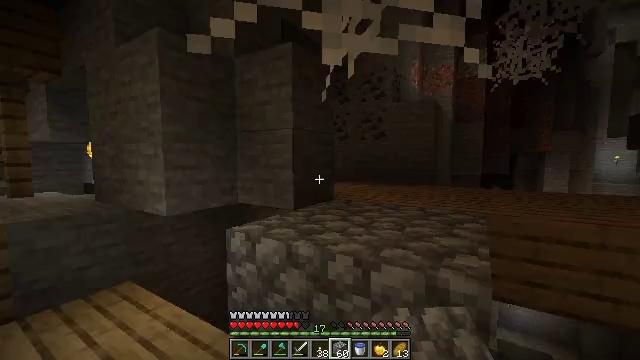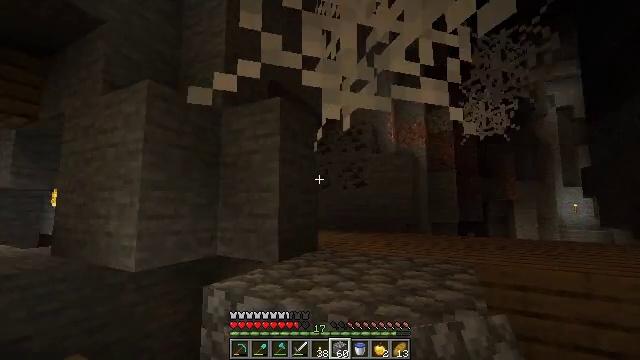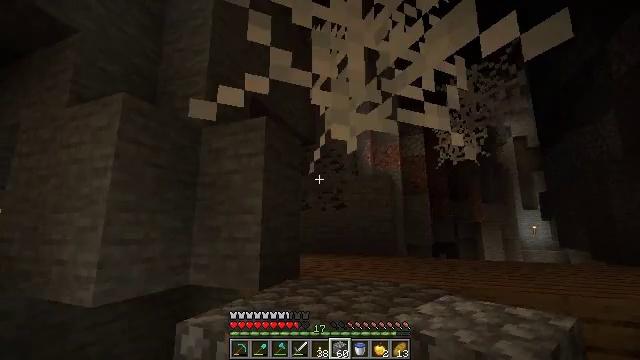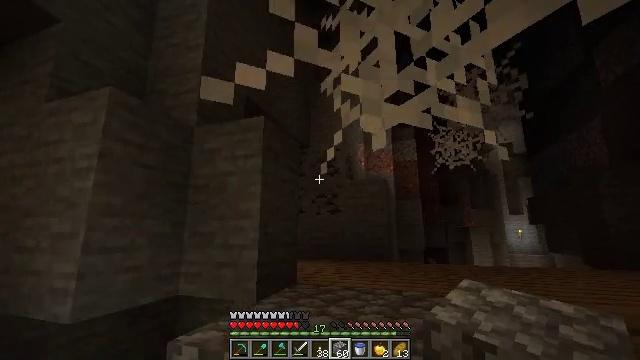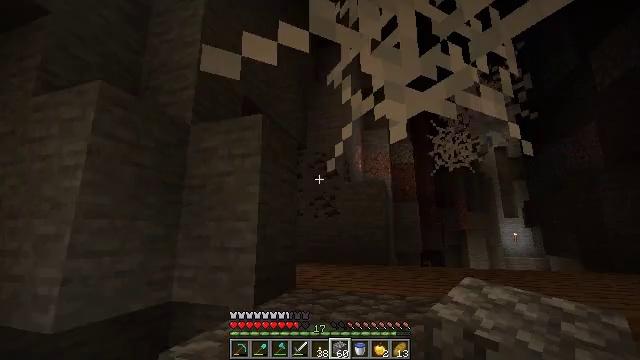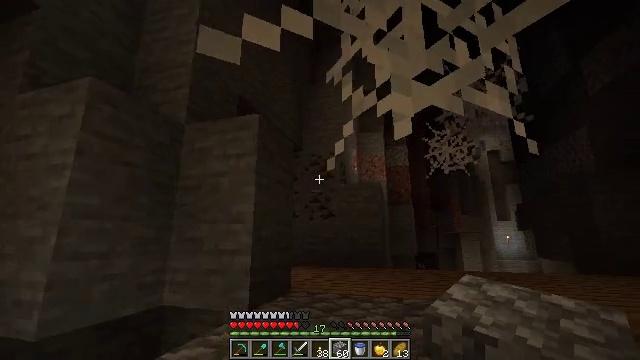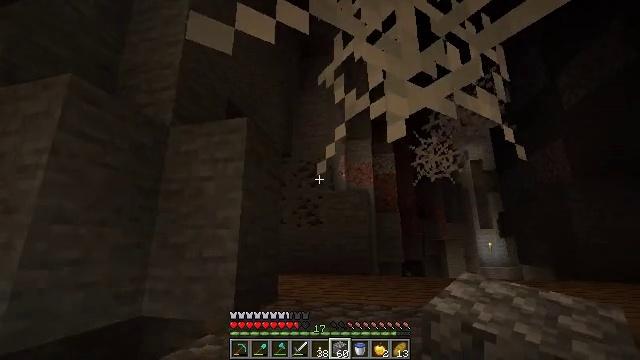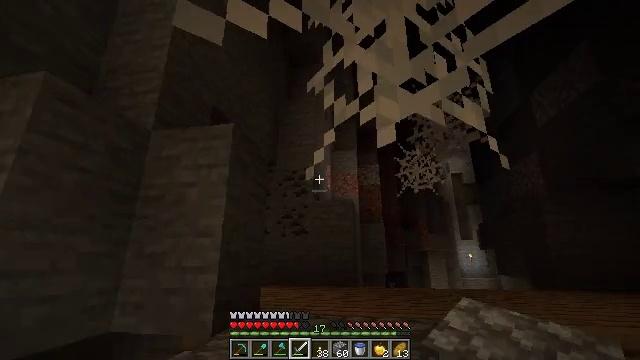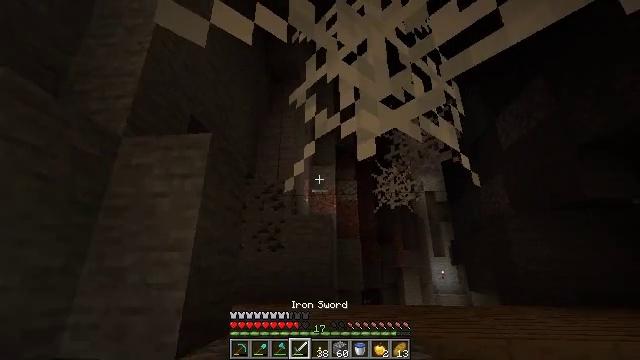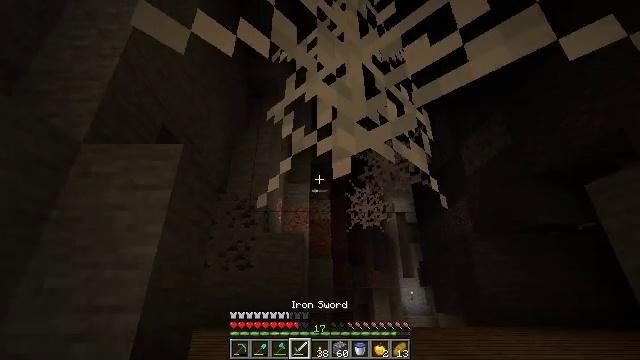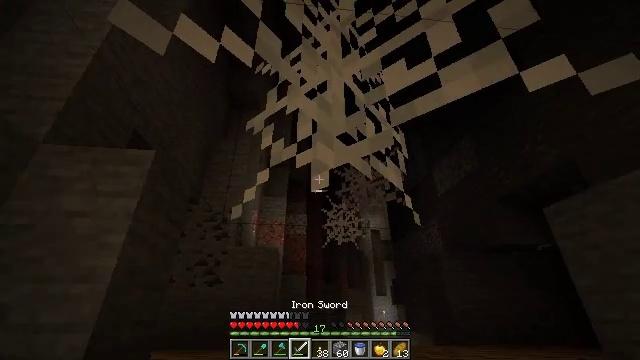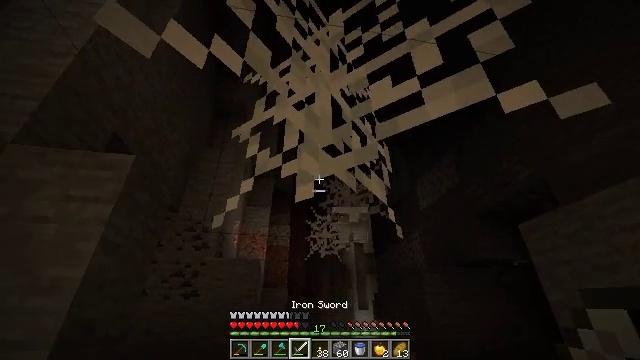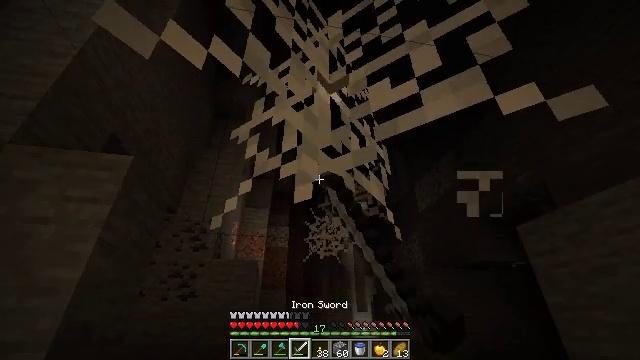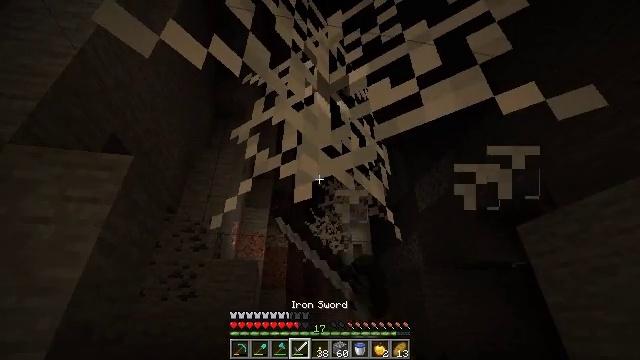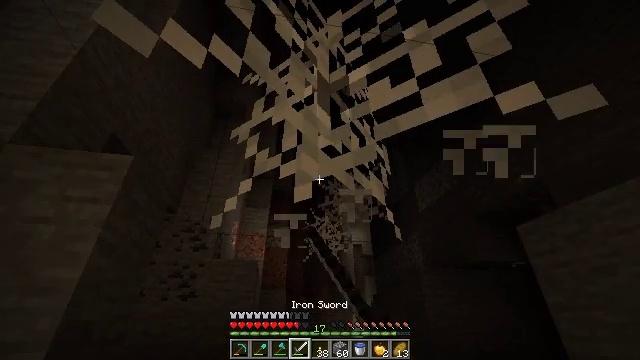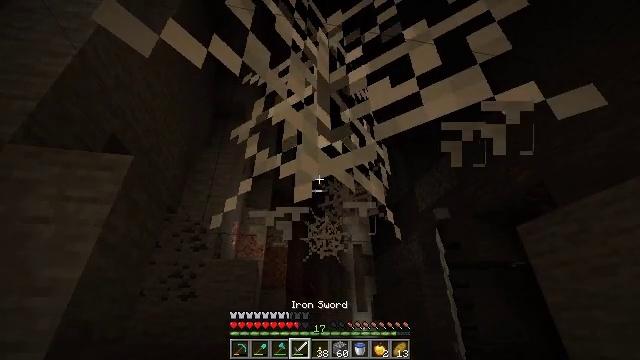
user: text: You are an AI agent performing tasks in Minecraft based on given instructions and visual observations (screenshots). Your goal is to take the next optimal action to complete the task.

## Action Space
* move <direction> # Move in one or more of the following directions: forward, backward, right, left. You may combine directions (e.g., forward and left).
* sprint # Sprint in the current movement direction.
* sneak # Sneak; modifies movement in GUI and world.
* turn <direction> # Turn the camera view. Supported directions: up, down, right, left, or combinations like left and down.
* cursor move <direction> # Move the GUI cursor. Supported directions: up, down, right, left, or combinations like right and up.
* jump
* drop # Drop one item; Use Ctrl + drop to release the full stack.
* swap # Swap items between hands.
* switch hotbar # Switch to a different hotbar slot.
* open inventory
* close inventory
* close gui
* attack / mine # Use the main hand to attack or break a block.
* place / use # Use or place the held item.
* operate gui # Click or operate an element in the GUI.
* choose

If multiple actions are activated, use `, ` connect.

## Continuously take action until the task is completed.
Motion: motion action
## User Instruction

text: Remove the cobweb to avoid getting stuck.
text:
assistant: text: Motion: move forward and move left, turn right and up
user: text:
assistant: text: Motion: move forward and move left, turn right and up
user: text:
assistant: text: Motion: move forward, turn right and up
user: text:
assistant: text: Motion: turn right
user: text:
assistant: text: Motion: turn right
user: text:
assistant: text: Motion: turn right and up
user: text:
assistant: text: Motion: turn right and up, switch to hotbar 4
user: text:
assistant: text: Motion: turn right and up, switch to hotbar 4
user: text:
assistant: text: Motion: turn right and up, switch to hotbar 4
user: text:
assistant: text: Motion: turn right and up
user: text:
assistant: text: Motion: turn right and up, attack / mine
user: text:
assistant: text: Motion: attack / mine
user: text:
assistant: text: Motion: attack / mine
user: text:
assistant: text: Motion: attack / mine
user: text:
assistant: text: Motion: attack / mine
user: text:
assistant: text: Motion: attack / mine
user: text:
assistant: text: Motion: attack / mine
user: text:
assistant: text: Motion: attack / mine
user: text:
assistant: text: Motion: attack / mine
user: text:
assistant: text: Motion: turn left and up, attack / mine
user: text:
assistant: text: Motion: turn left, attack / mine
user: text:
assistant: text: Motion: turn left, attack / mine
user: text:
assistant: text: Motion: attack / mine
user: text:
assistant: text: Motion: attack / mine